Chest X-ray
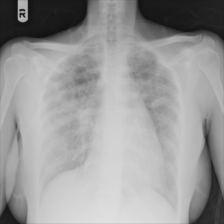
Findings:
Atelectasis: negative
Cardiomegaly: negative
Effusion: negative
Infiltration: negative
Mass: negative
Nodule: negative
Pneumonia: negative
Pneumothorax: negative
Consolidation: negative
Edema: negative
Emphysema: negative
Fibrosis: negative
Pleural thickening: negative
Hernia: negative